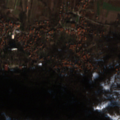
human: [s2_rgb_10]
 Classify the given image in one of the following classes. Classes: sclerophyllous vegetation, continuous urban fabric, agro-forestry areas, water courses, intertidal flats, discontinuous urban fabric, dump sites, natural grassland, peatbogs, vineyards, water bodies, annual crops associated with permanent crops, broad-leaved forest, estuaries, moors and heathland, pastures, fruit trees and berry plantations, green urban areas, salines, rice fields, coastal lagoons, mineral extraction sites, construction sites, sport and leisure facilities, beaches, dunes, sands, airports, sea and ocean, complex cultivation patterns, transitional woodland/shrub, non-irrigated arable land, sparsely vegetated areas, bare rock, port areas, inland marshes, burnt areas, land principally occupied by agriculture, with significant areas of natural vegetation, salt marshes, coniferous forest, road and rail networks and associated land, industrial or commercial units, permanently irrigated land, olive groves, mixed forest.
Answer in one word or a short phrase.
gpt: discontinuous urban fabric, non-irrigated arable land, complex cultivation patterns, land principally occupied by agriculture, with significant areas of natural vegetation, broad-leaved forest